二年级 · 算术
妈在商店里买了以下几种物品。

18 元

16 元

22 元

30 元

（1）锅比书包少 $ \qquad $元。

（2）衣服比暖瓶多 $ \qquad $元。

(3) 锅、暖瓶和书包一共 $ \qquad $元。
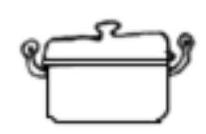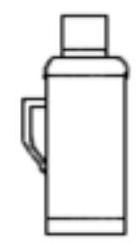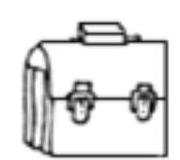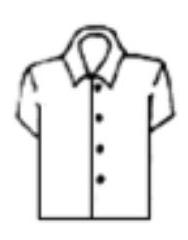
答案: 1) 4 (2) 14 (3) 56